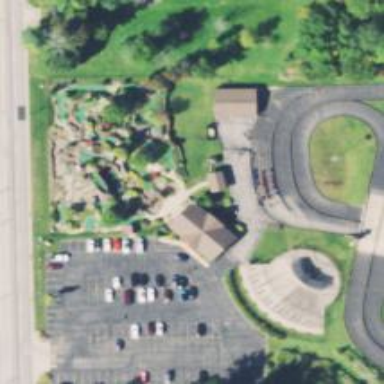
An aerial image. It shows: Miniature golf leisure land.